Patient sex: M
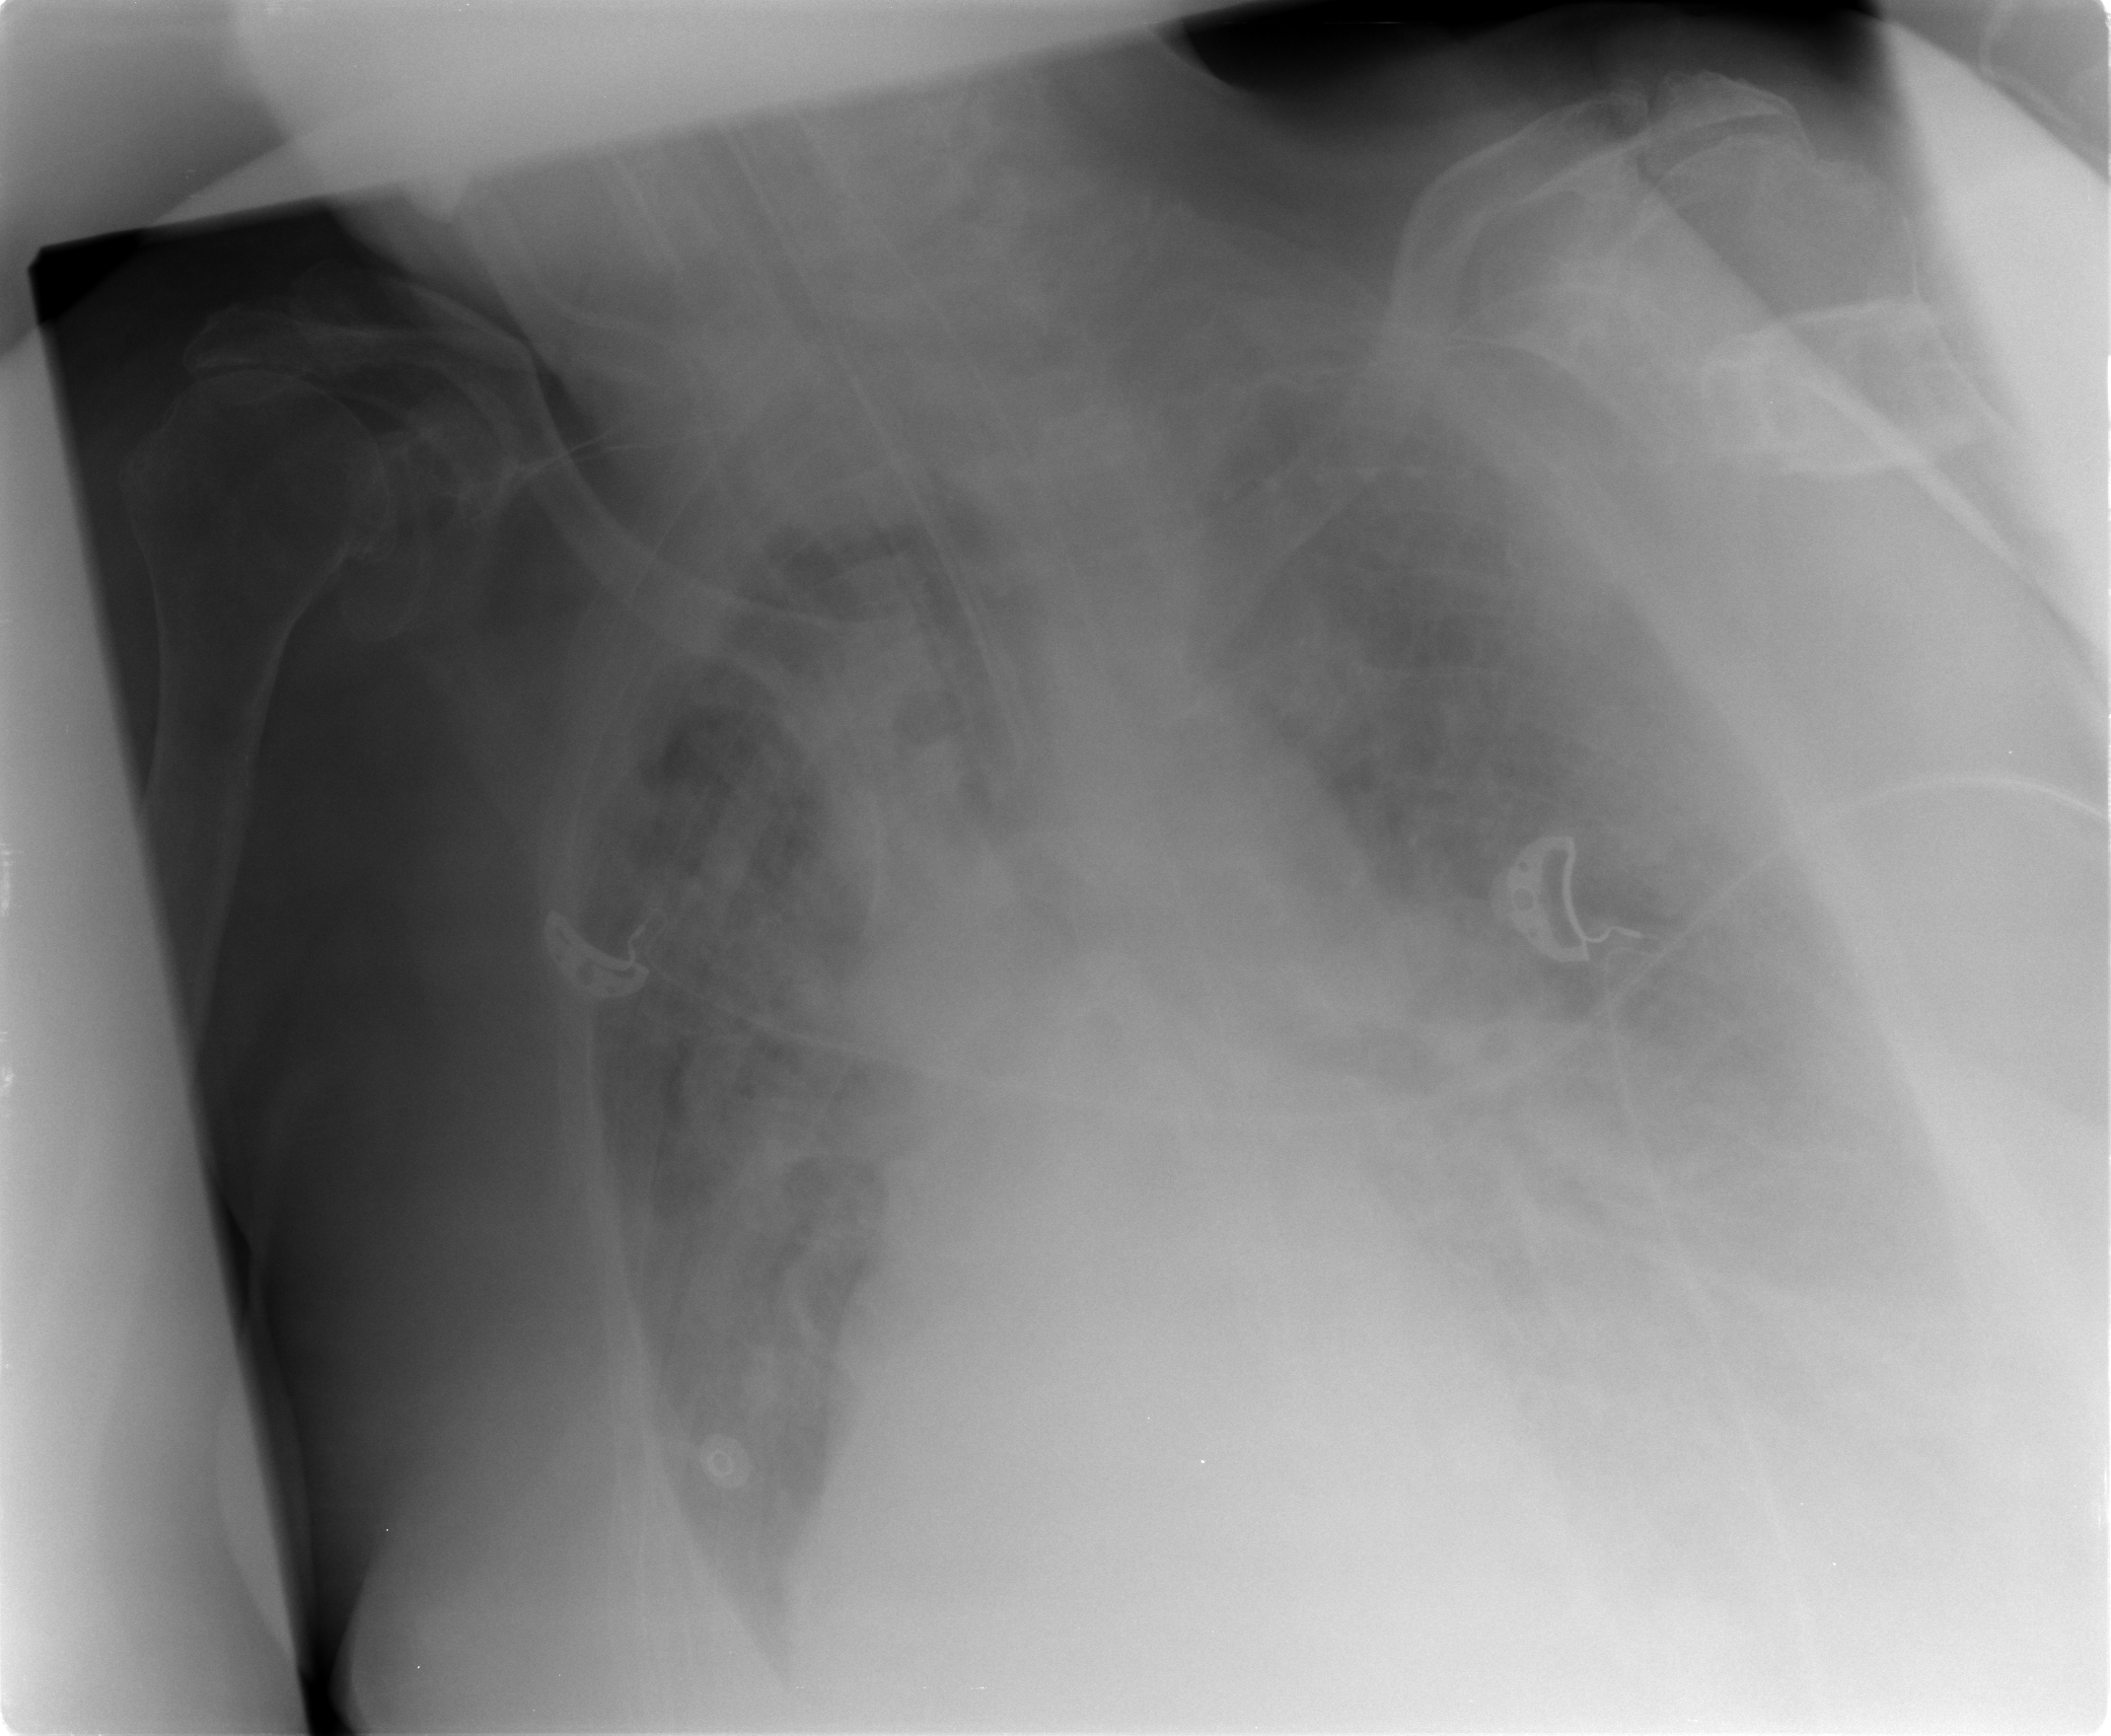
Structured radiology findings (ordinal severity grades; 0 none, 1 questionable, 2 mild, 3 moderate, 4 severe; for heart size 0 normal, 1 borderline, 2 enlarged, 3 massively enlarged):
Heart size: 1
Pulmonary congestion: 3
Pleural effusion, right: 3
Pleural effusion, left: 3
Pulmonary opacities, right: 3
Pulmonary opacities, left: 3
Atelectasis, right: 3
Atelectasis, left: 3